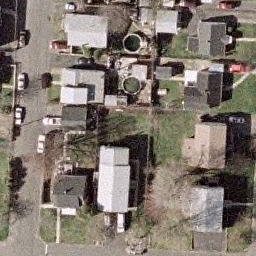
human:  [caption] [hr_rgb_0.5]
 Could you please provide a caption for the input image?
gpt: It is a medium residential area .

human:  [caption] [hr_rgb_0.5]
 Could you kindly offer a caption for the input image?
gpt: A medium residential area with houses and trees .

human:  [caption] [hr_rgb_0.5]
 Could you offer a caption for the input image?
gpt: Many houses with plants surrounded in the medium residential area .

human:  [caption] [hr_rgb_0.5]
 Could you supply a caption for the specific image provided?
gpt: A medium residential area with houses closed to each other .

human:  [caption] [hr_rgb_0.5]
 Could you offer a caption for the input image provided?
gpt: This is a medium residential area with houses closed to each other .